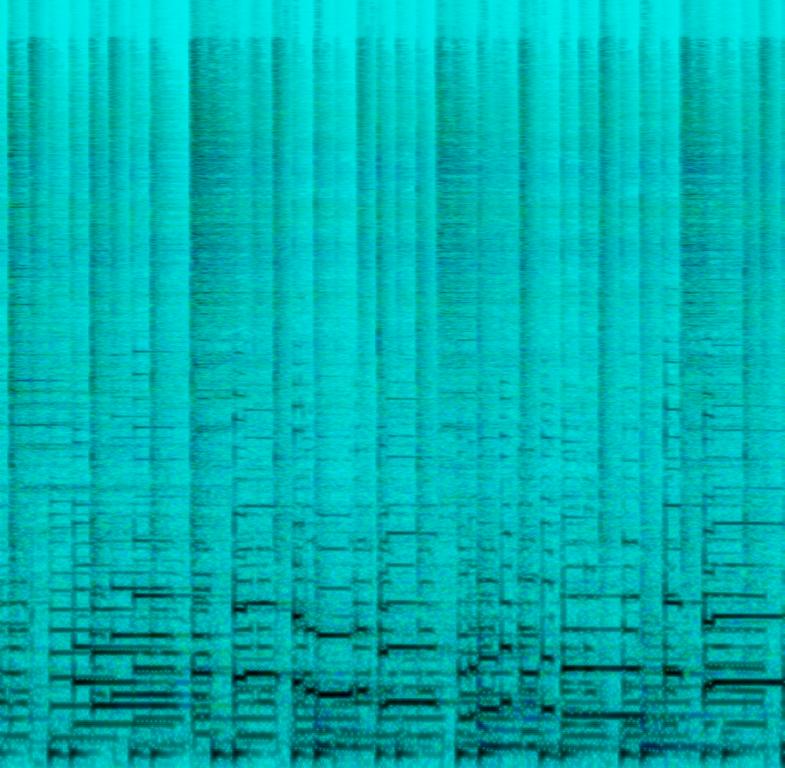
This is an instrumental jazz improvisation piece with heavy bossa nova influences. There is an over-arching bossa nova syncopation not only being played by the acoustic drums in the backing track but also followed by the electric rhythm guitar and the bass guitar. The lead is a guitar solo being played by a gentle sounding electric guitar. Although there are complex chords and riffs, the general atmosphere is tranquil. This piece could be playing in the background of a restaurant. It could also be included in the soundtrack of a movie during serene scenery.